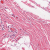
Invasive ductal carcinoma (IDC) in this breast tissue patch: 0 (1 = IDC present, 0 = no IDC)